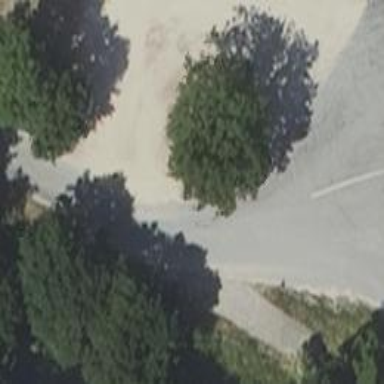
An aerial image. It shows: Tertiary road with asphalt surface.